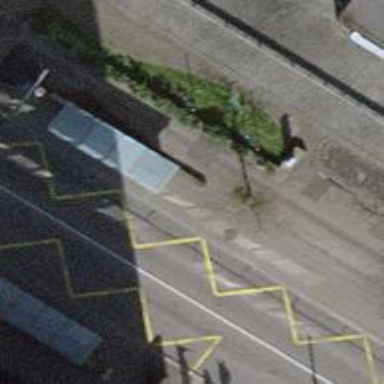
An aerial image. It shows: Bus stop with sheltered platform for public transport.